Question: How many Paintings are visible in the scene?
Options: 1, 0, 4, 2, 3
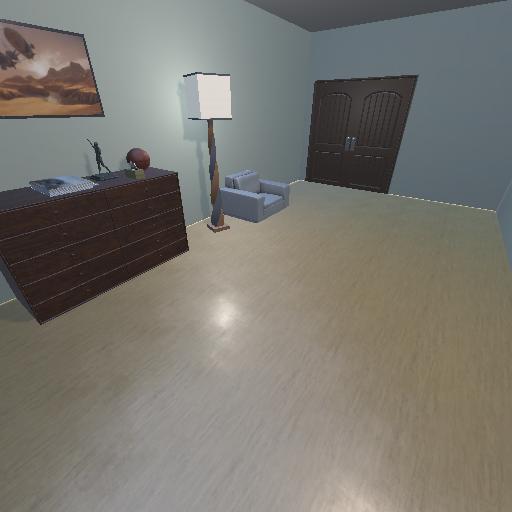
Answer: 1